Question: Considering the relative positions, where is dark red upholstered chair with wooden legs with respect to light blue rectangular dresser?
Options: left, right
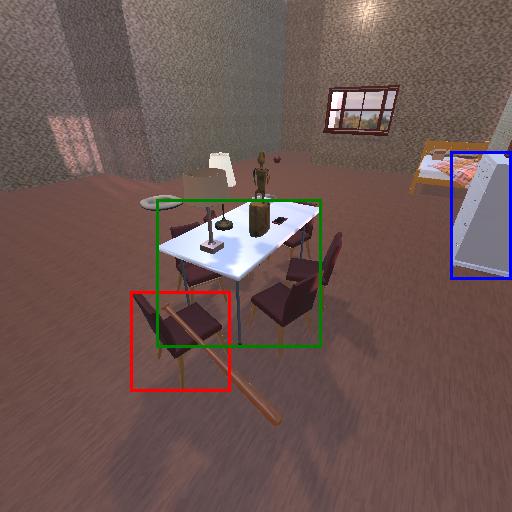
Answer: left